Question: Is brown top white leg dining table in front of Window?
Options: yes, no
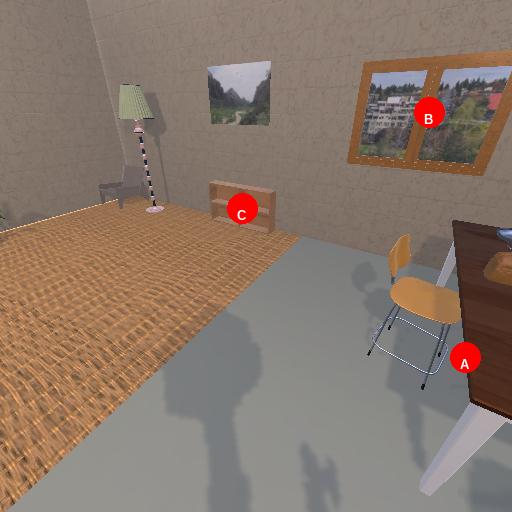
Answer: yes